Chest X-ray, PA view. Patient: 43 years old, sex F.
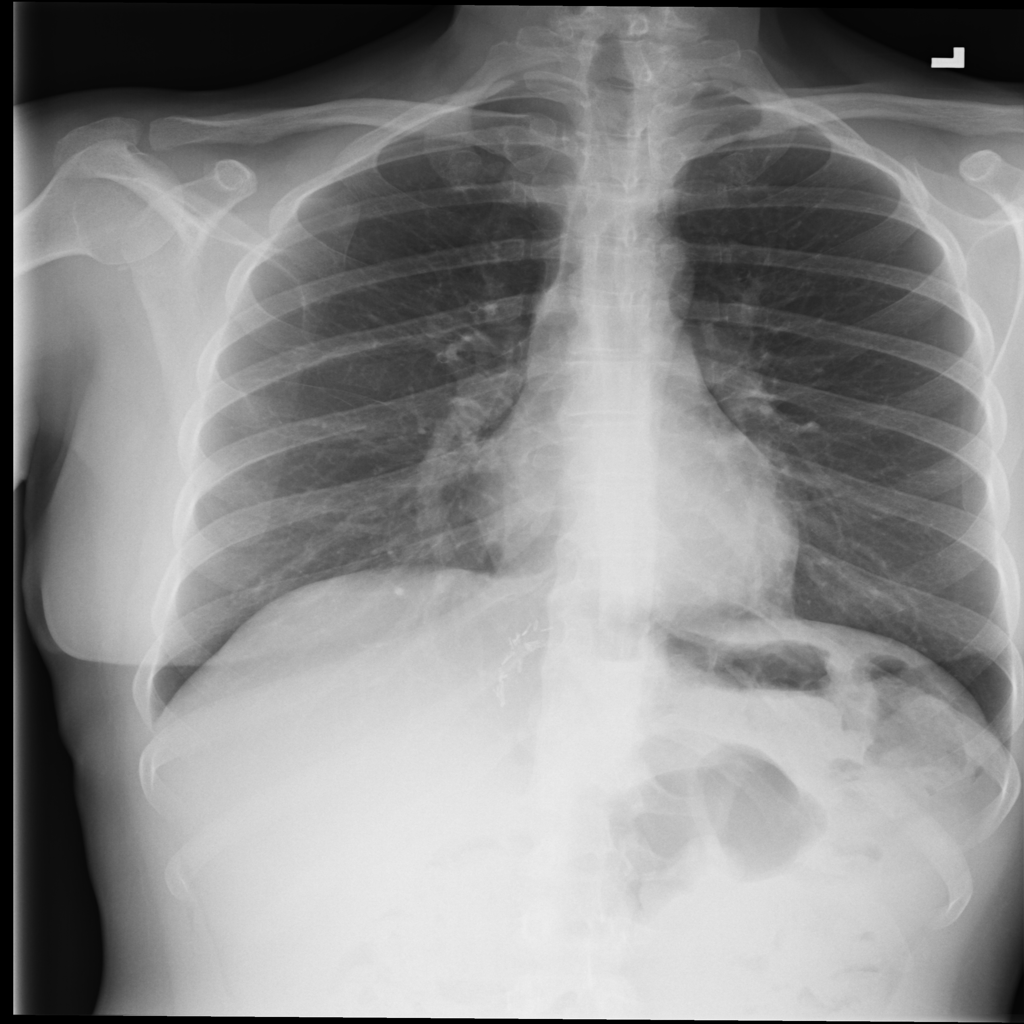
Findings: No Finding